Field crop: maize
Growth stage: 2
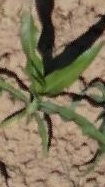
Species: maize